Question: I have a 'Row' in 'Excel' and many cells of that row are populated by numbers, dates, etc.
Let us say this is 'Row 1'. However once we make a couple of moves in 'Row 1' to the left we find 3 or 4 empty cells and then continuing our move to the left on 'Row 1' the cells are populated again by various values.
'Row 1'
'''
.____.____.___.___.___.____.____.____.____.____.
|_d__|_d__|___|___|___|__x_|_d__|_d__|_d__|_O__|
'''
To put this schematicall on 'O' how can we to 'x'?
(Lets assume the 'x' is the first blank cell)
How can i go here

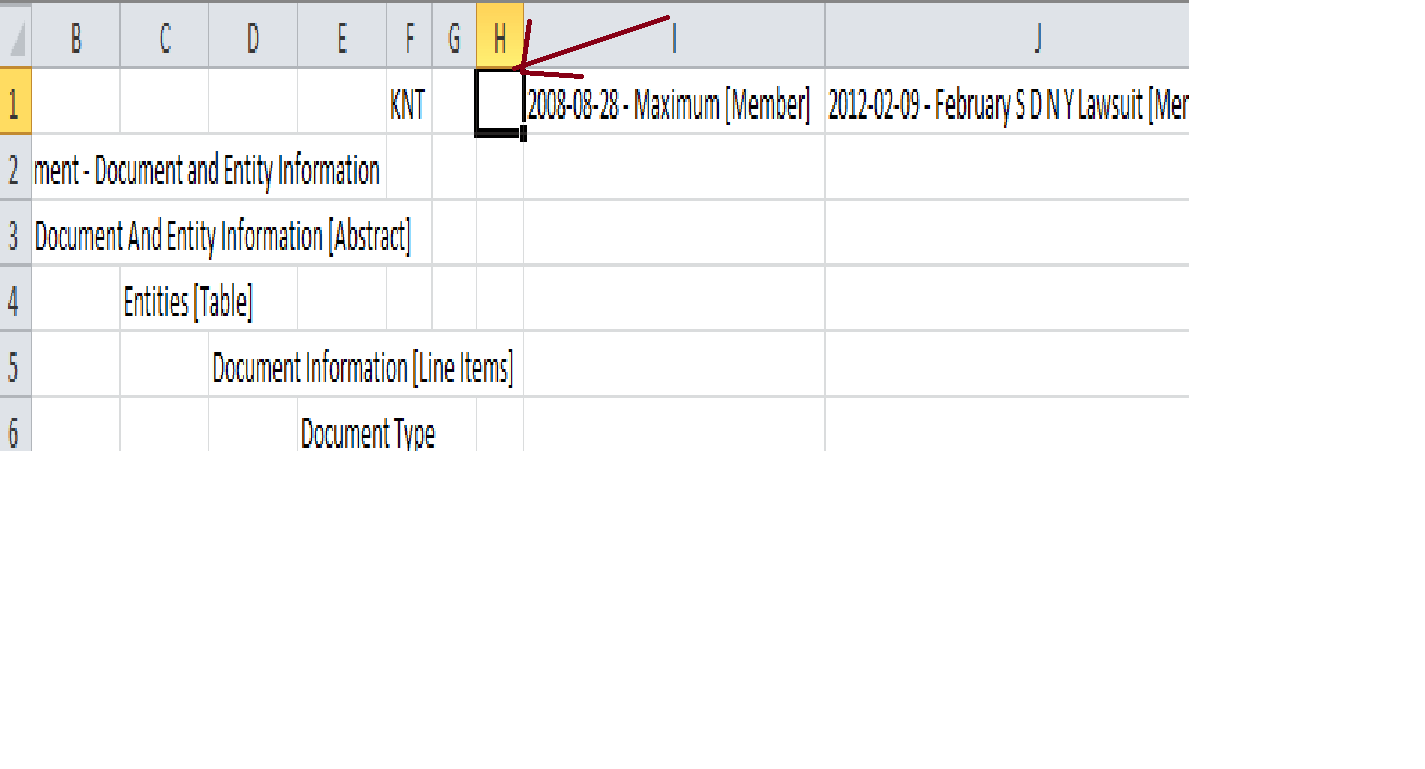
Answer: This should move the selection there.
'''
Selection.End(xlToLeft).Offset(0,-1).Select
'''